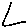
Label: triangle